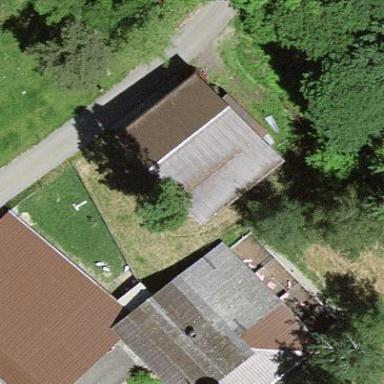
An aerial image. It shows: Barn.